Interaction volume radius: 10 \u00c5
Interaction volume height: 10 \u00c5
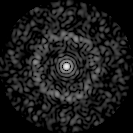
Disorder parameter: 0.8257